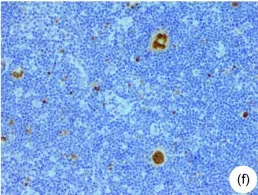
R-S cells showing positive MUM-1 immunoreactivity (100x).
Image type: pathology (immunostaining)